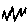
Label: zigzag